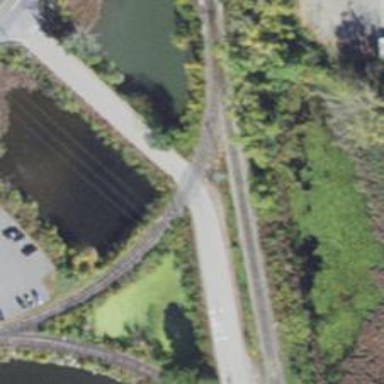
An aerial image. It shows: Rail spur service in wye yard.